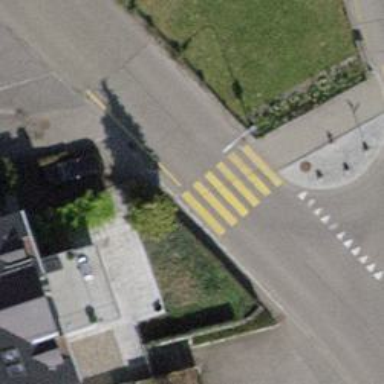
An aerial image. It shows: Marked crossing on the road.